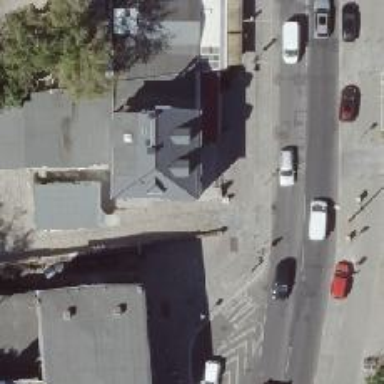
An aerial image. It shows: Shop selling clothes.